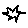
Label: star